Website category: movie
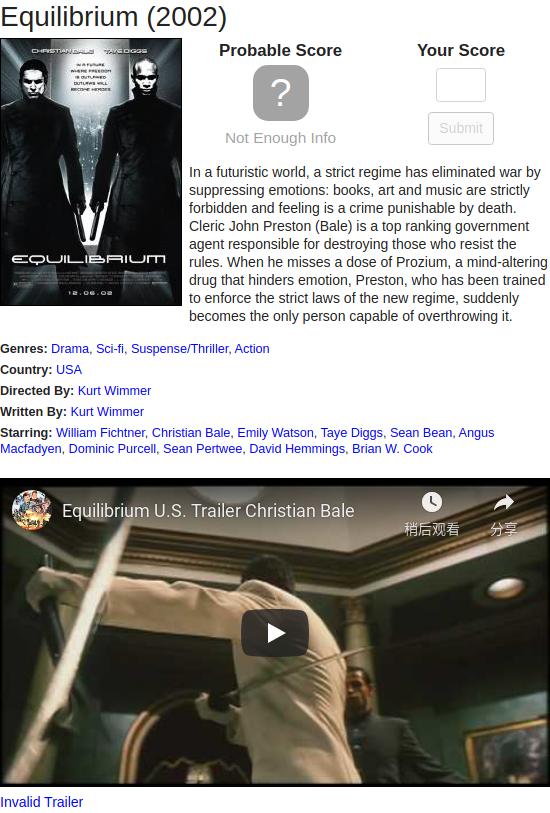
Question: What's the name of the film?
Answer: Equilibrium

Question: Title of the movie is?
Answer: Equilibrium

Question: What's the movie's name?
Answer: Equilibrium

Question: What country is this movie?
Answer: USA

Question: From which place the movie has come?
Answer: USA

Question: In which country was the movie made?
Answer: USA

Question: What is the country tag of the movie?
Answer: USA

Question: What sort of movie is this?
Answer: Drama

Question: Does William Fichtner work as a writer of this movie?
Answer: no

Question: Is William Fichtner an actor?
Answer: yes

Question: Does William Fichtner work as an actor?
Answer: yes

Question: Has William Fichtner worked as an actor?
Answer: yes

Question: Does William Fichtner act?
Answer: yes

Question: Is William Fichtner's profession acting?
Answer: yes

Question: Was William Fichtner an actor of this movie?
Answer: yes

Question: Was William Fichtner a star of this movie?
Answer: yes

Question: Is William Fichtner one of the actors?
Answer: yes

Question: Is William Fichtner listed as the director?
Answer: no

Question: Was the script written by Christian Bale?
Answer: no

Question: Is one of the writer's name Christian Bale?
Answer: no

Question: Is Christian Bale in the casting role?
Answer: yes

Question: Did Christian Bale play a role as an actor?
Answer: yes

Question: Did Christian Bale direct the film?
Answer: no

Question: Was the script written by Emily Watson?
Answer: no

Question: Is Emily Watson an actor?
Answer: yes

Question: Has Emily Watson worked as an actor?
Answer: yes

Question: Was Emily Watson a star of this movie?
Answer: yes

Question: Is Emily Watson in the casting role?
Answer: yes

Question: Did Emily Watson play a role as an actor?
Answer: yes

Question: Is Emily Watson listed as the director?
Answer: no

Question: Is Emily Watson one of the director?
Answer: no

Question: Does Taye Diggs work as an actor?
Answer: yes

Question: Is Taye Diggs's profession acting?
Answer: yes

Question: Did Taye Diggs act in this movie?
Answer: yes

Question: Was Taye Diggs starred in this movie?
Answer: yes

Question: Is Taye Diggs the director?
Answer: no

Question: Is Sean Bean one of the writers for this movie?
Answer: no

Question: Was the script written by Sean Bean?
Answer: no

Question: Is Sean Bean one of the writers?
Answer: no

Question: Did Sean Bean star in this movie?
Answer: yes

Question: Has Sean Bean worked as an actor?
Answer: yes

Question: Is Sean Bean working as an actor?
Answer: yes

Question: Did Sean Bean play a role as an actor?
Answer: yes

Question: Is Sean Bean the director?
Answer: no

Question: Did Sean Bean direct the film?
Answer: no

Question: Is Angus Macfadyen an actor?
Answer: yes

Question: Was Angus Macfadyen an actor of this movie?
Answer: yes

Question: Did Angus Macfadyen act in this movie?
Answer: yes

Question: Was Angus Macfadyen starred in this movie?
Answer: yes

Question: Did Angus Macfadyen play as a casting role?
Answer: yes

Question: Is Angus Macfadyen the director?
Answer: no

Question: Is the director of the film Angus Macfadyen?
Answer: no

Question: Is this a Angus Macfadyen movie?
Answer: no

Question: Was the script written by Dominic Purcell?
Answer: no

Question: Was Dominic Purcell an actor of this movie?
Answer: yes

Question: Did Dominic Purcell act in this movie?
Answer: yes

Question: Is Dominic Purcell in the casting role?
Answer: yes

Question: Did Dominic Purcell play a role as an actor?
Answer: yes

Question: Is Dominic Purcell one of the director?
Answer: no

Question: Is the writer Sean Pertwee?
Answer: no

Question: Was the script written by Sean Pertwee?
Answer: no

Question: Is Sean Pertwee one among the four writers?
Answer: no

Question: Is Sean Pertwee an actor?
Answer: yes

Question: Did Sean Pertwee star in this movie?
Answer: yes